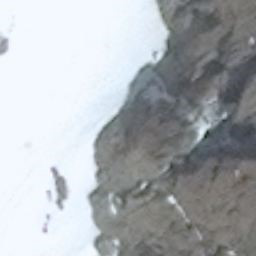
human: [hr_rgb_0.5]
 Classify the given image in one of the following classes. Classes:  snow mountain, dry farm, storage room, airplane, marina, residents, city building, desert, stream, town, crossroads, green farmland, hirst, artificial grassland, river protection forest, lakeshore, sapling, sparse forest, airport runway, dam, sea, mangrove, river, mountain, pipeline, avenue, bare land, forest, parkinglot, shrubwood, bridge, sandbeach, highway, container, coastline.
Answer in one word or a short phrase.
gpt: snow mountain